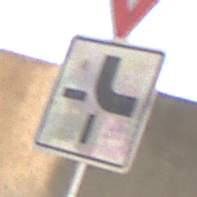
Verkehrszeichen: VerlaufVorfahrtsstrasse4
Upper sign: VorfahrtGewaehren
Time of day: SunriseSunset
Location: Roofed (Suburban)
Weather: Clear
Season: NotSpecified
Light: Natural